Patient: sex M, age 77
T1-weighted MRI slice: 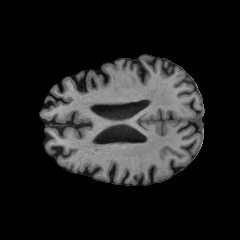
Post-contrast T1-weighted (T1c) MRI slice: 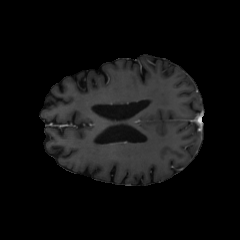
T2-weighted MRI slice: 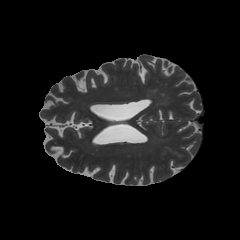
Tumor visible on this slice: no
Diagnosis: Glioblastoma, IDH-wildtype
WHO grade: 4